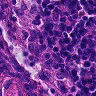
Metastatic tissue present: no